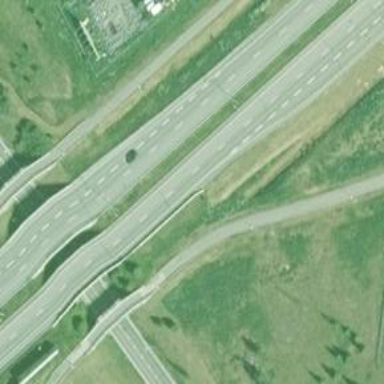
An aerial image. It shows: Motorway junction.